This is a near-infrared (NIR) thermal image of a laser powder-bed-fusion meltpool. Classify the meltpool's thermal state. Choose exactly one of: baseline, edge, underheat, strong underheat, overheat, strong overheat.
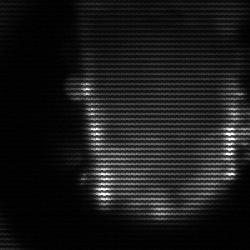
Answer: baseline